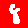
Digit: 8